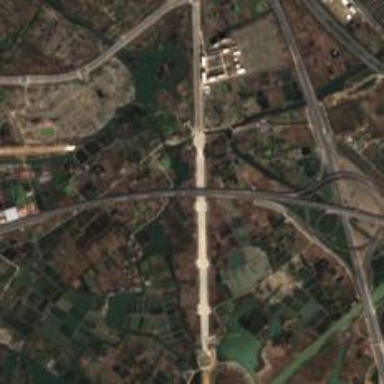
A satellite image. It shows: Motorway junction.